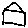
Label: house